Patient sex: M
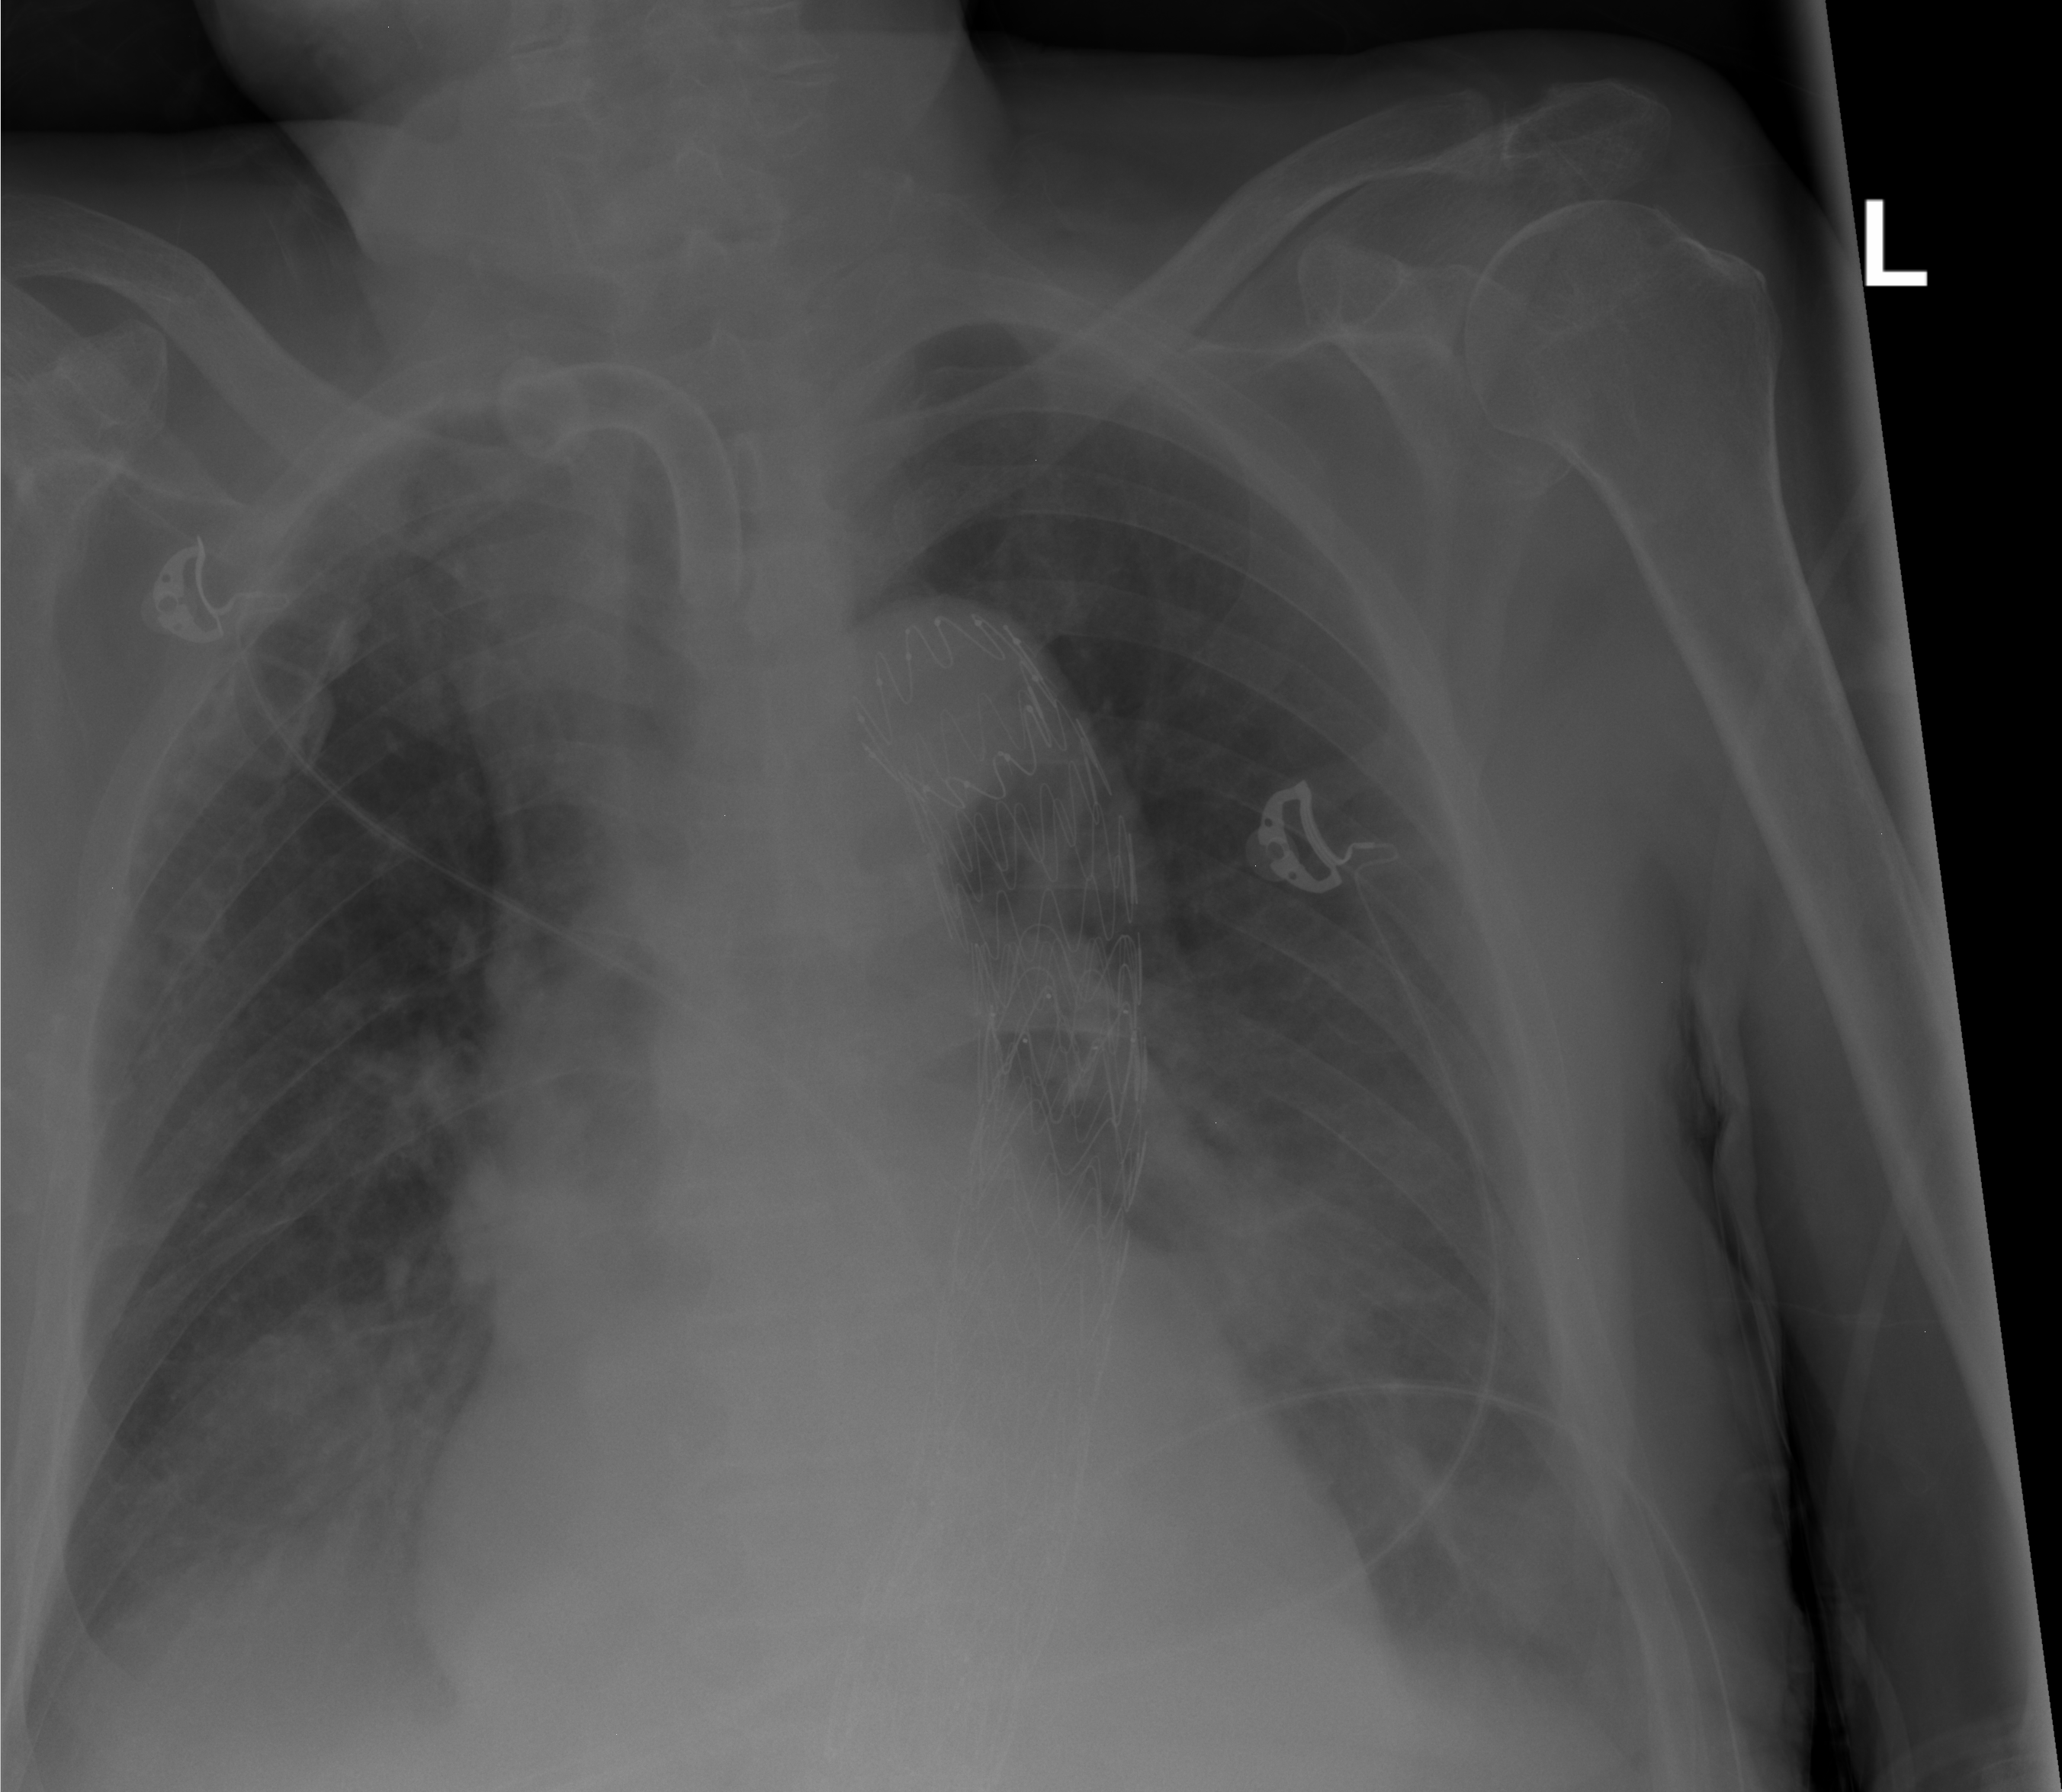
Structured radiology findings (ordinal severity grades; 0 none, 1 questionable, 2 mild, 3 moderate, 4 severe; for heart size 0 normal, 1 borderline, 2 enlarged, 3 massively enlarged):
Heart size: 1
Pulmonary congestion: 2
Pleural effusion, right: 2
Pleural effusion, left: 2
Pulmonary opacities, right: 0
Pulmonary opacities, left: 0
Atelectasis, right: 2
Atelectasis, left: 0